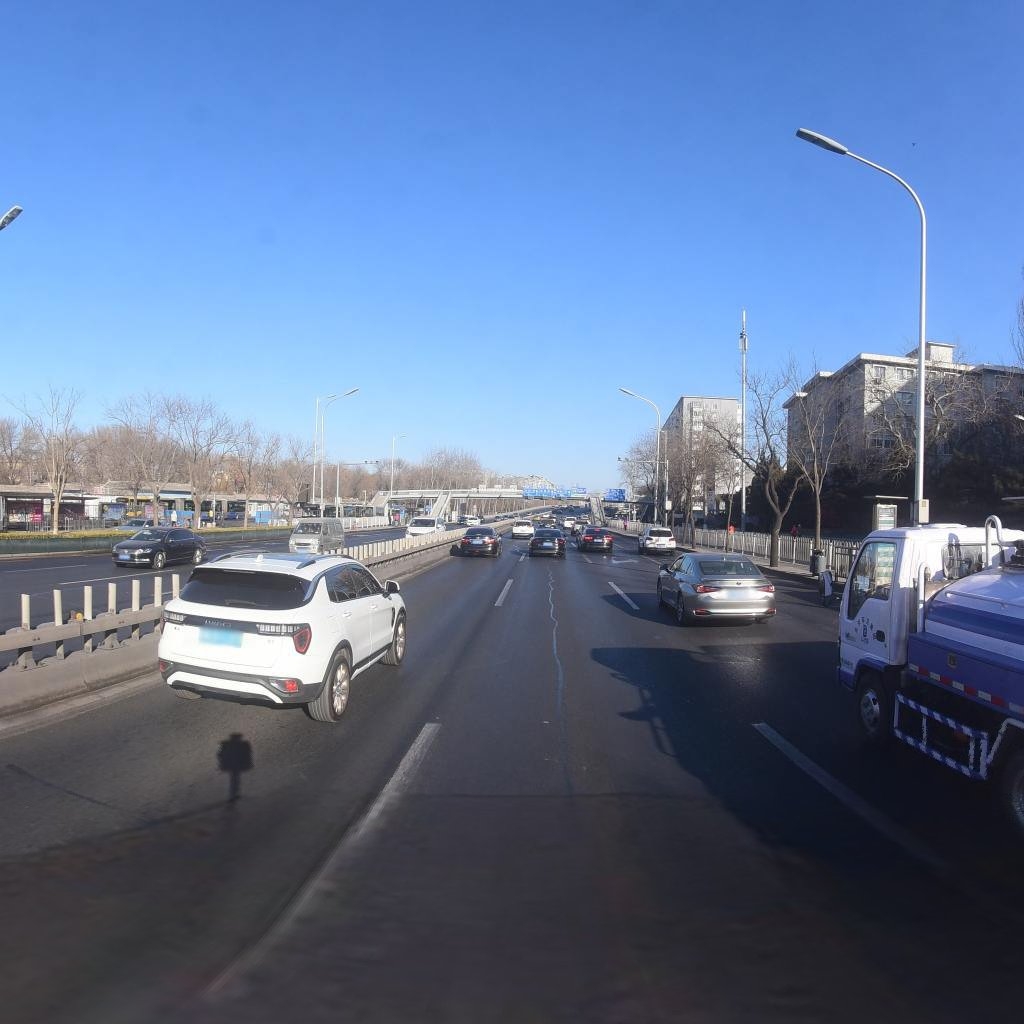
Region: Xicheng
Road damage annotations: transverse patch, longitudinal patch